This time-domain trace was recorded on a rotor test rig. Diagnose the rotating machine from this image, choosing from: normal, misalignment, unbalance, looseness.
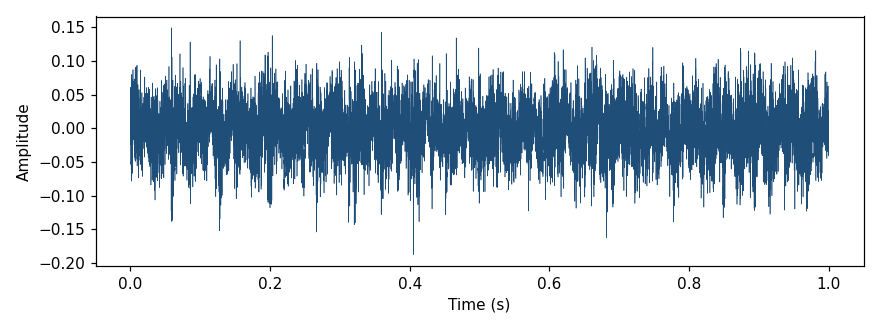
Answer: looseness